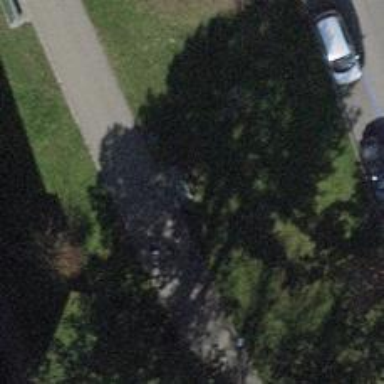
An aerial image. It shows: Bench for seating.